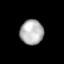
Tissue: lung
Cell type: Endothelial cells
Senescence score: 0.5966
Nuclear area (px): 561
Mean DAPI intensity: 181.371